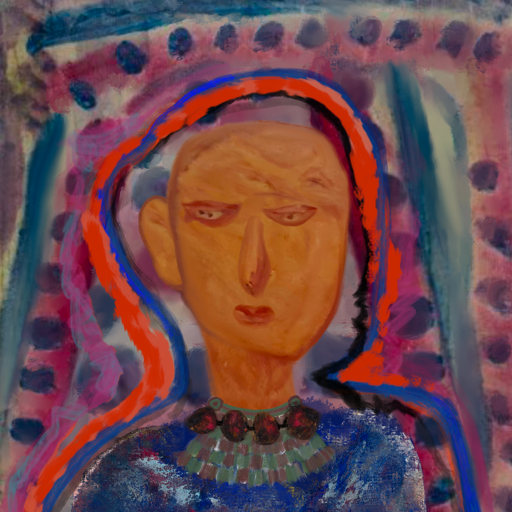
Background: HillGirl, Head And Neck Front: Pious_Lady, Face Front: Pious_Lady, Bust: Irani, Hair Front: Experience, Head Accessory: Blank, Second Necklace: After_Raid, Necklace: Mosgoul, Baby: Blank